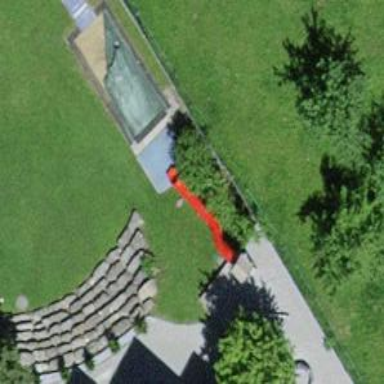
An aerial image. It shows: Playground with slide.